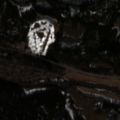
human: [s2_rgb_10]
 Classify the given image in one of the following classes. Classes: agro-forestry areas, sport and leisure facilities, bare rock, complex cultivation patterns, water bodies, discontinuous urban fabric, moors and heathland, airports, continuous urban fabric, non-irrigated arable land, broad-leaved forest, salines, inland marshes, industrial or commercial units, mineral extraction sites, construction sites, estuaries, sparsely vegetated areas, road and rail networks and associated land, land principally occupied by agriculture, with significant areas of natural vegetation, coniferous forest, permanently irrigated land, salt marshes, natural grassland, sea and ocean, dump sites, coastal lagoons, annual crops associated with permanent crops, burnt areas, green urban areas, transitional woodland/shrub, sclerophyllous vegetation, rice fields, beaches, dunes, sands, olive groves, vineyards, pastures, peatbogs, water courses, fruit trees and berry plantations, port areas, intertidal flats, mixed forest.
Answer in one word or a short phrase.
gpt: discontinuous urban fabric, land principally occupied by agriculture, with significant areas of natural vegetation, coniferous forest, mixed forest, transitional woodland/shrub